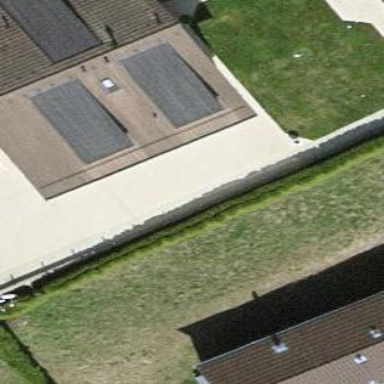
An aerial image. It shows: Simple and straightforward house.